Field crop: maize
Growth stage: 2
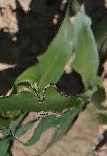
Species: maize